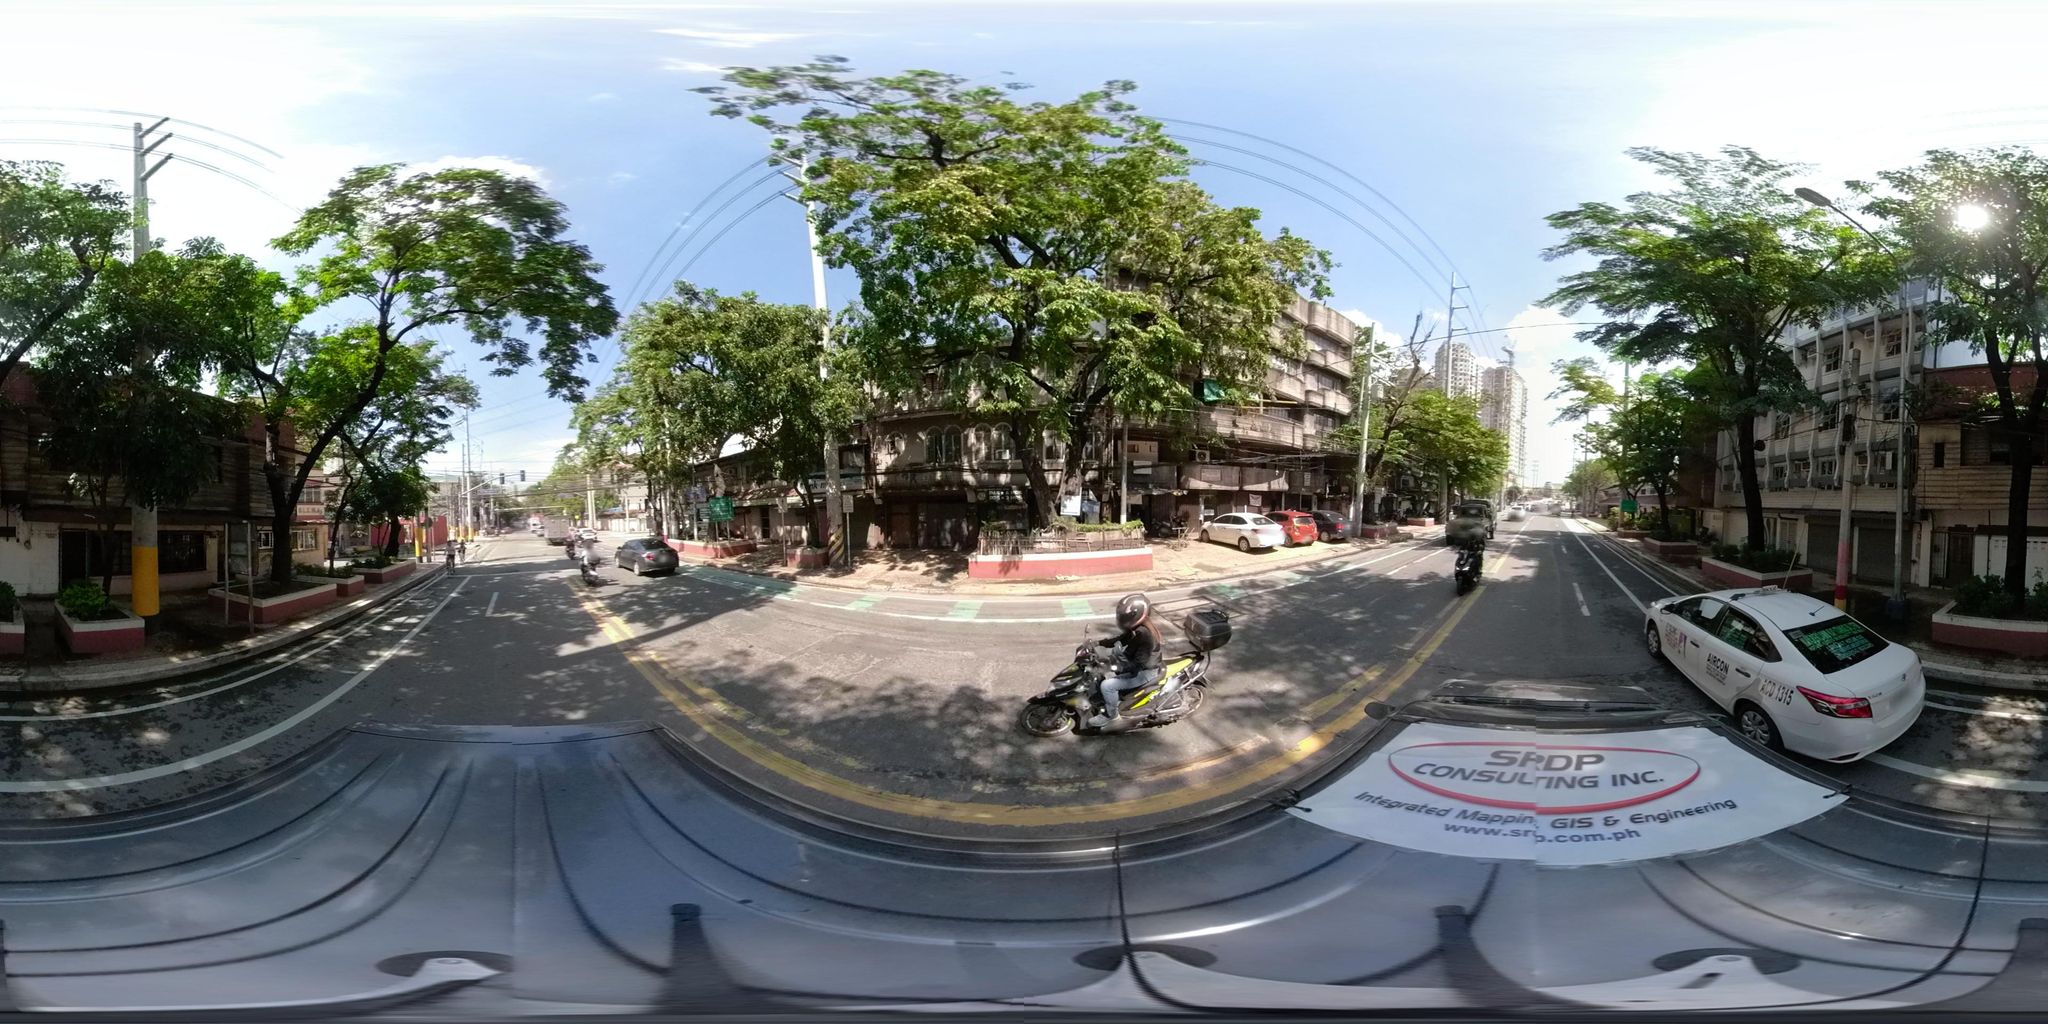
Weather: clear
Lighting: day
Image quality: good
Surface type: cycling surface
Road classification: secondary
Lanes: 4
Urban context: urban centre
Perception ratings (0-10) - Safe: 2.79, Lively: 9.89, Beautiful: 5.19, Boring: 0.8, Depressing: 2.31, Wealthy: 6.73